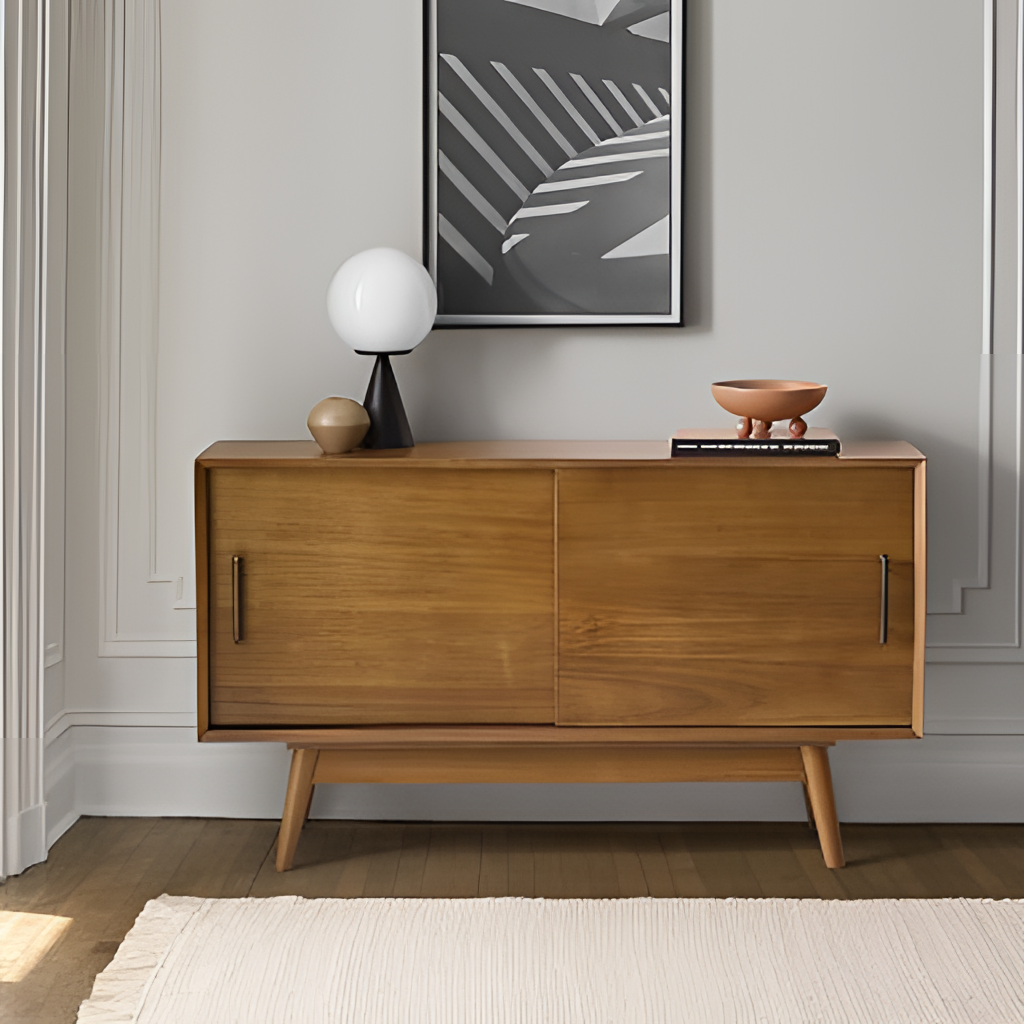
living room, wood sideboard, wood flooring, with plank pattern, gray paint wallpaper, with solid pattern, minimalist